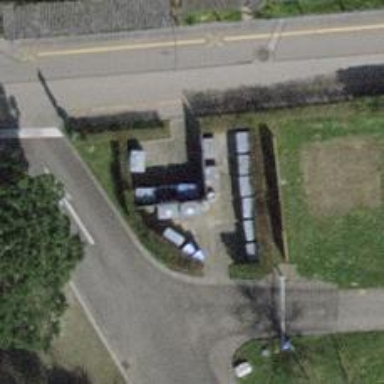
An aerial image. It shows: Waste disposal facility.